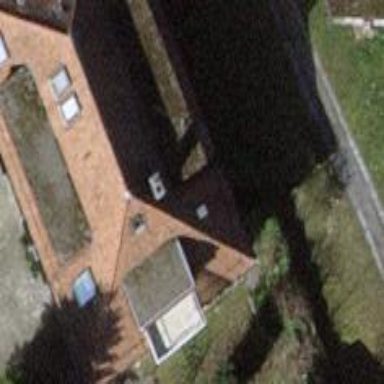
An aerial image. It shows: Building with pyramidal roof shape.